Field crop: tomato
Growth stage: 1
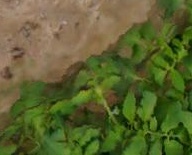
Species: tomato